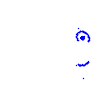
Particle: pion